Field crop: tomato
Growth stage: 1
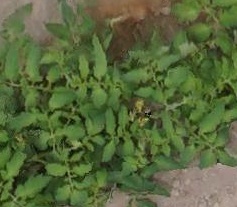
Species: tomato